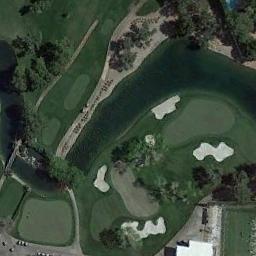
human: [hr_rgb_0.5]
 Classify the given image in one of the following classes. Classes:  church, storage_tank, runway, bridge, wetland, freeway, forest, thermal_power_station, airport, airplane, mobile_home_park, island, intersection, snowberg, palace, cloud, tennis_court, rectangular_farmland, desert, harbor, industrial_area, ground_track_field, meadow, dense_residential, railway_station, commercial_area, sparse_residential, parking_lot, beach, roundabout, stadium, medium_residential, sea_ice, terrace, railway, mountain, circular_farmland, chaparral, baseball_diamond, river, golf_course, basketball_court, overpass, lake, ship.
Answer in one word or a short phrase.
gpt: golf_course